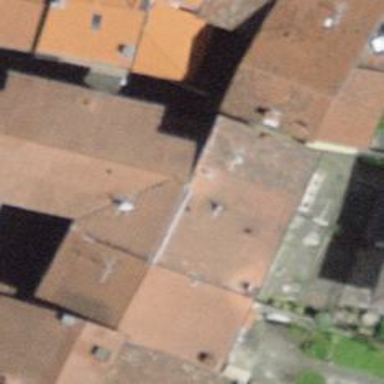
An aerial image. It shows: Gabled roof on building that houses apartments.